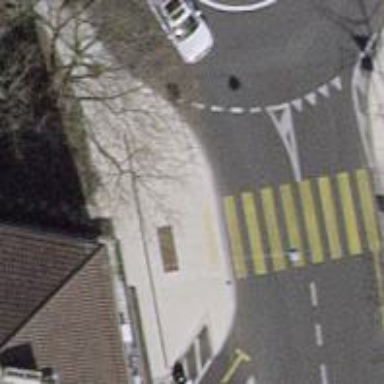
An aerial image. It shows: Kerb barrier.